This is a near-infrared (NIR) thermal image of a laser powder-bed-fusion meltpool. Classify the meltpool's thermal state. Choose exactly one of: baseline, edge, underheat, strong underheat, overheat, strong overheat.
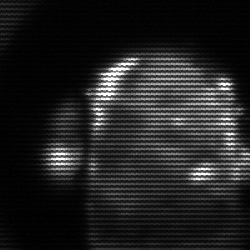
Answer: baseline